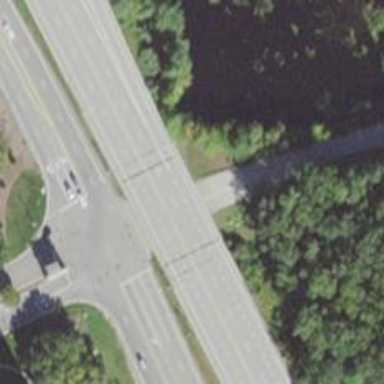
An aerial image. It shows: Bridge over trunk highway expressway.